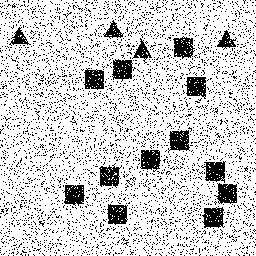
Squares: 12
Triangles: 4
Stars: 0
Total shapes: 16